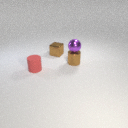
small brown metal cylinder below small purple metal sphere